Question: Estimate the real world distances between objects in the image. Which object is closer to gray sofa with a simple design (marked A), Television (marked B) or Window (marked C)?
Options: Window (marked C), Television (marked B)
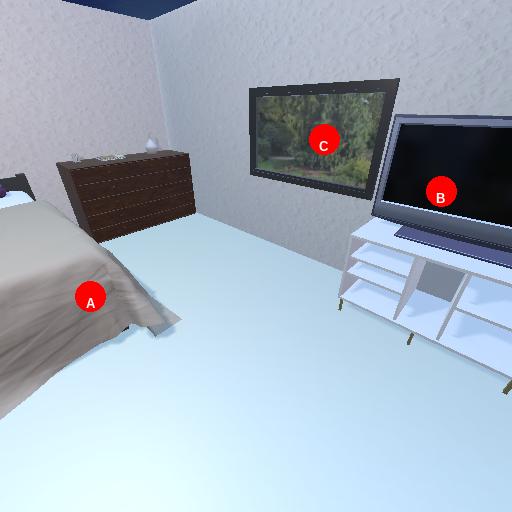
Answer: Window (marked C)